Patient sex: F
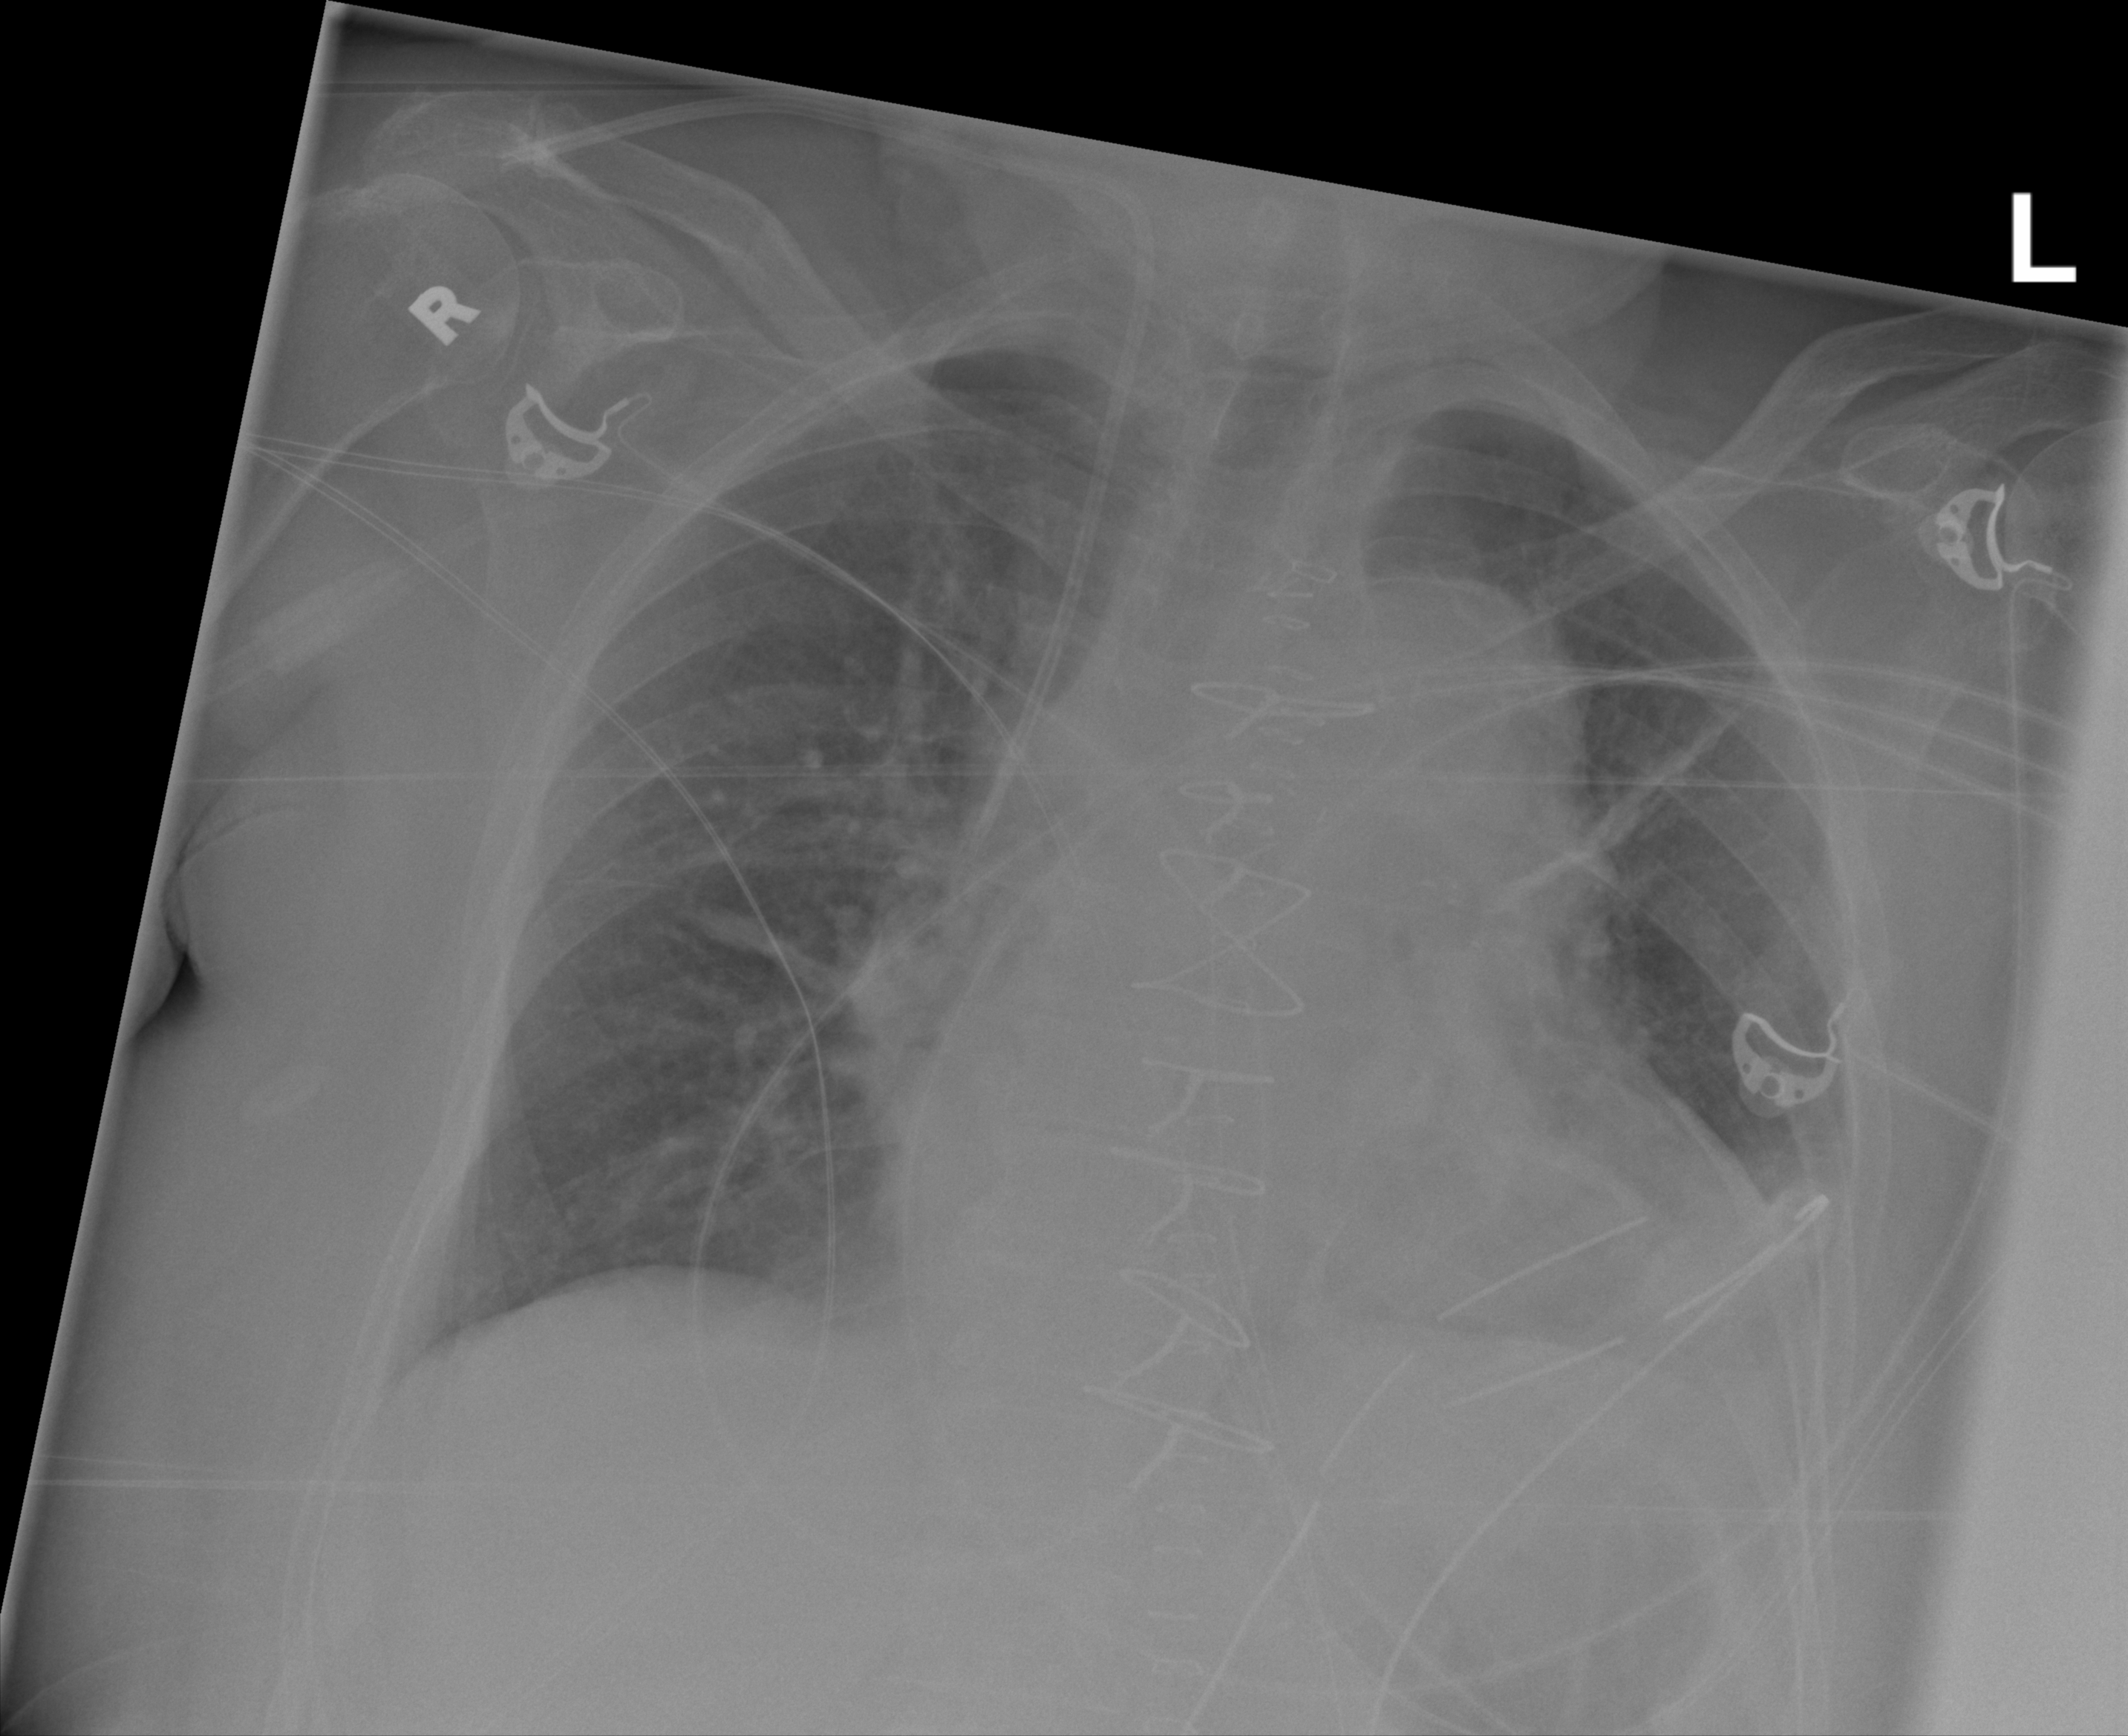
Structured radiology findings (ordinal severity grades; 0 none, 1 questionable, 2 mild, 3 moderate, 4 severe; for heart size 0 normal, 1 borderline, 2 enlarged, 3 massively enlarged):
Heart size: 2
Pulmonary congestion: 2
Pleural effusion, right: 0
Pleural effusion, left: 2
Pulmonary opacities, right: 0
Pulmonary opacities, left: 0
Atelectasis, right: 0
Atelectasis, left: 2